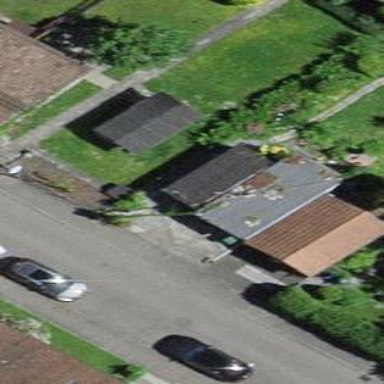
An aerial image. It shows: Garage.